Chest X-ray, AP view. Patient: 34 years old, sex M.
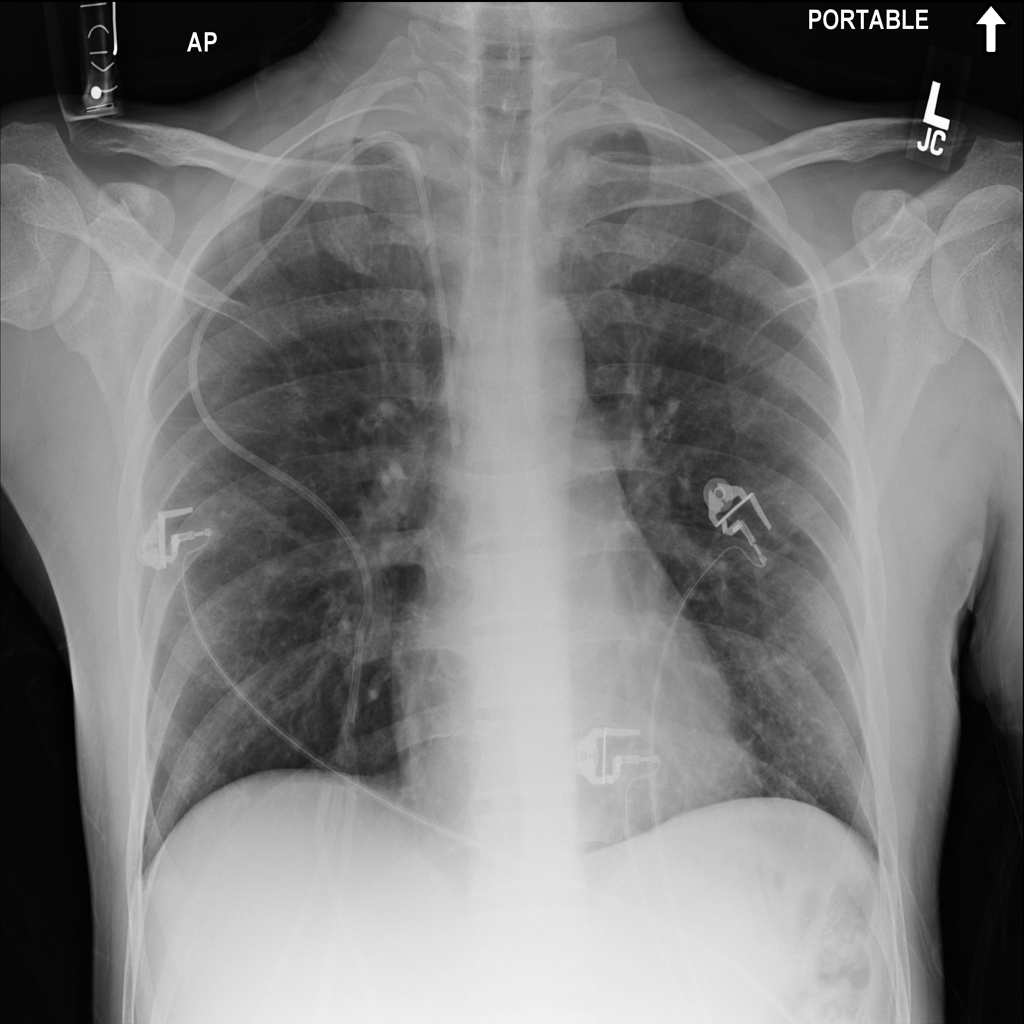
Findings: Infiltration